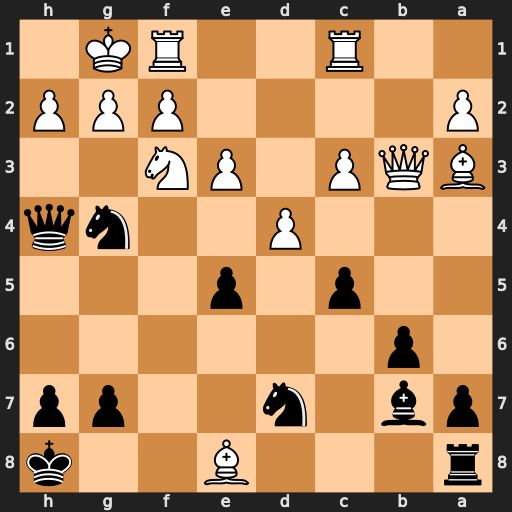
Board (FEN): r3B2k/pb1n2pp/1p6/2p1p3/3P2nq/BQP1PN2/P4PPP/2R2RK1
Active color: b
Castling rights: -
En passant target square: -
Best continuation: Bxf3 h3 Rxe8 gxf3 Qxh3 fxg4 Qxg4+